Question: In a textField when you type some text, there is a bar or "pipe" '|' with blue color.
I want change this color to white, how can I do that?

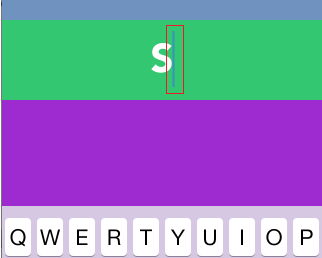
Answer: You need to change the 'tintColor' of your 'UITextField' like this:
'textField.tintColor = [UIColor whiteColor];'